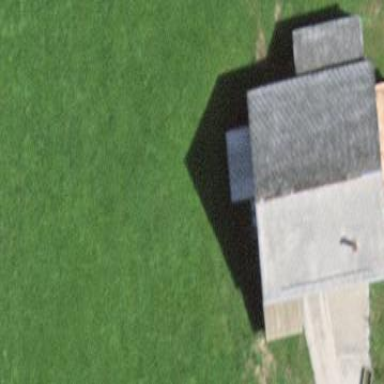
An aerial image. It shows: Gabled roof on farm auxiliary building.